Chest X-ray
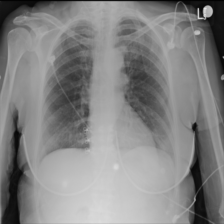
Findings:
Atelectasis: negative
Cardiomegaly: negative
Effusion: negative
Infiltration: negative
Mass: negative
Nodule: negative
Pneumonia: negative
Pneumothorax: negative
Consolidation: negative
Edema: negative
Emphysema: negative
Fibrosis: negative
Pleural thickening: negative
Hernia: negative